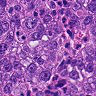
Metastatic tissue present: yes